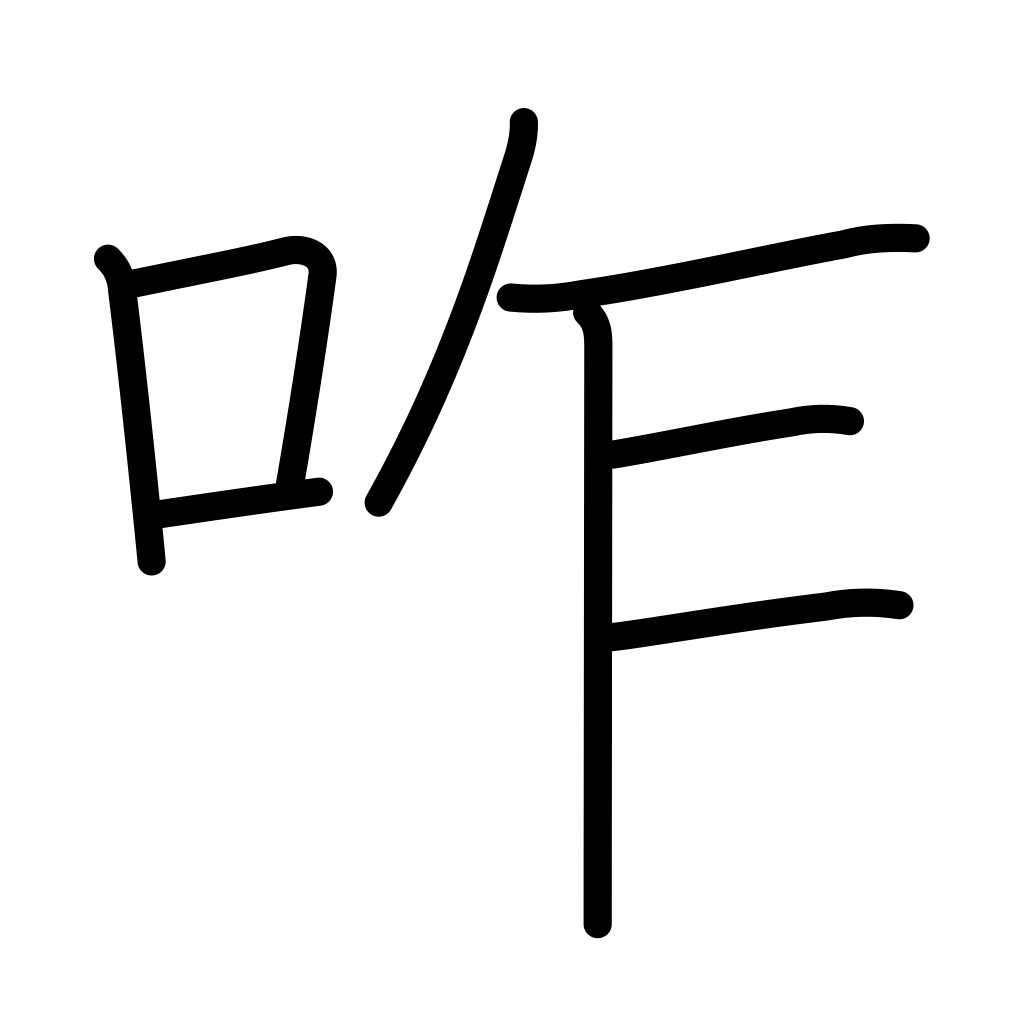
Meaning: shout, chew, eat